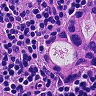
Metastatic tissue present: yes